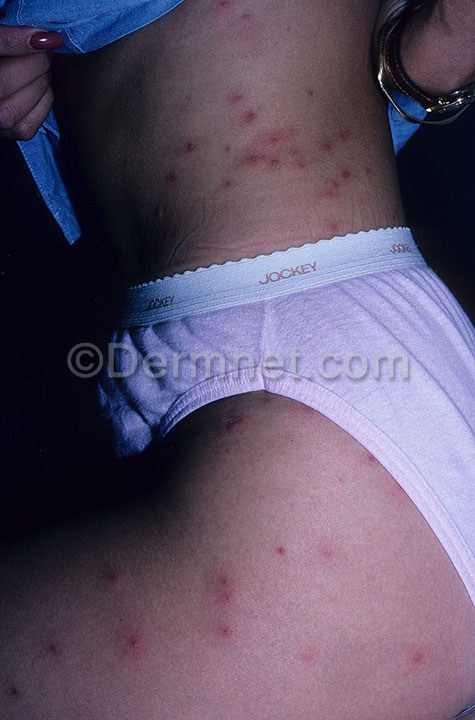
Disease: Cellulitis Impetigo and other Bacterial Infections